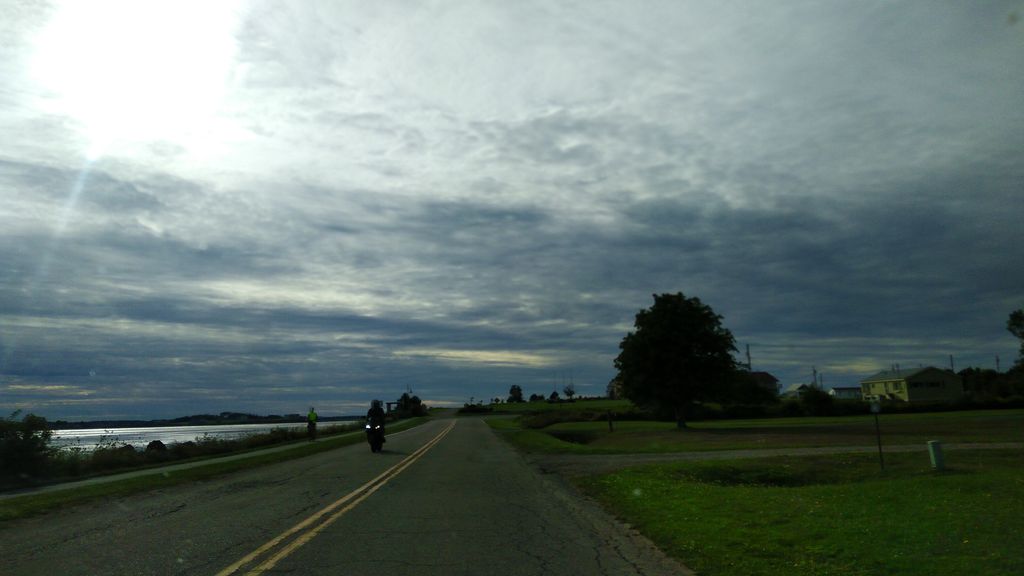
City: charlottetown